Current action and preconditions to check: trajectory_clear

Your task: For each precondition in the list above, predict whether it will hold at this action.

Consider the current scene as observed from the mobile robot's camera, and analyze the predicted future states of all dynamic agents (e.g., people, animals, vehicles, or any moving entities) within the NEXT SECOND.

IMPORTANT: Only answer "very likely" if you are absolutely certain—based on strong, clear evidence—that a dynamic agent will violate the precondition in the predicted future state. Do NOT answer "very likely" for unlikely, ambiguous, or low-probability risks.

Ask yourself for each precondition: Is there a high probability, with clear and convincing evidence, that the predicted future states of any dynamic agent will interfere with the predicted future state of the currently executing action within the NEXT SECOND, causing that precondition to fail?

Assess the risk level based on these predictions. Use "likely" or "very likely" if motions create a clear risk of interference.

Use "neutral" or "improbable" if agents are nearby but their predicted paths are clearly diverging or non-conflicting.

Failure Risk Categories: "very improbable", "improbable", "neutral", "likely", "very likely"

Answer Format: Output ONLY the probability_of_failure value from these categories: "very improbable", "improbable", "neutral", "likely", "very likely"

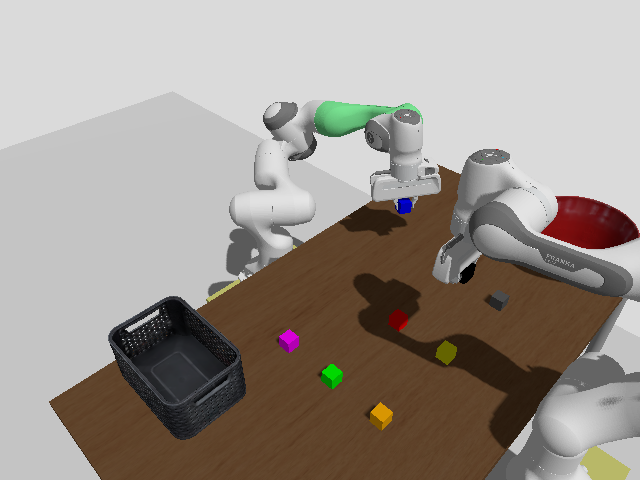

Answer: very improbable